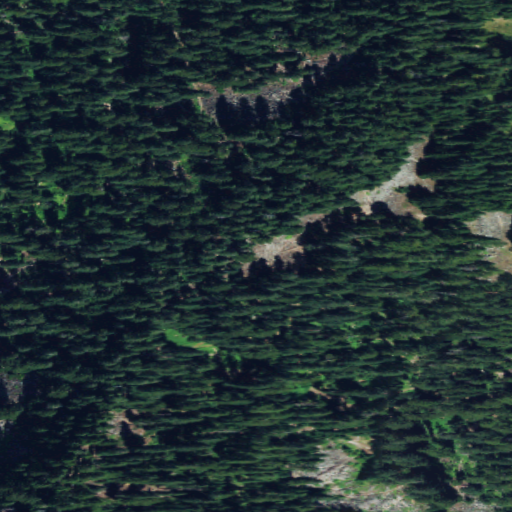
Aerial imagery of gap in Washington named Hemlock Pass containing evergreen forest and shrub